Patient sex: F
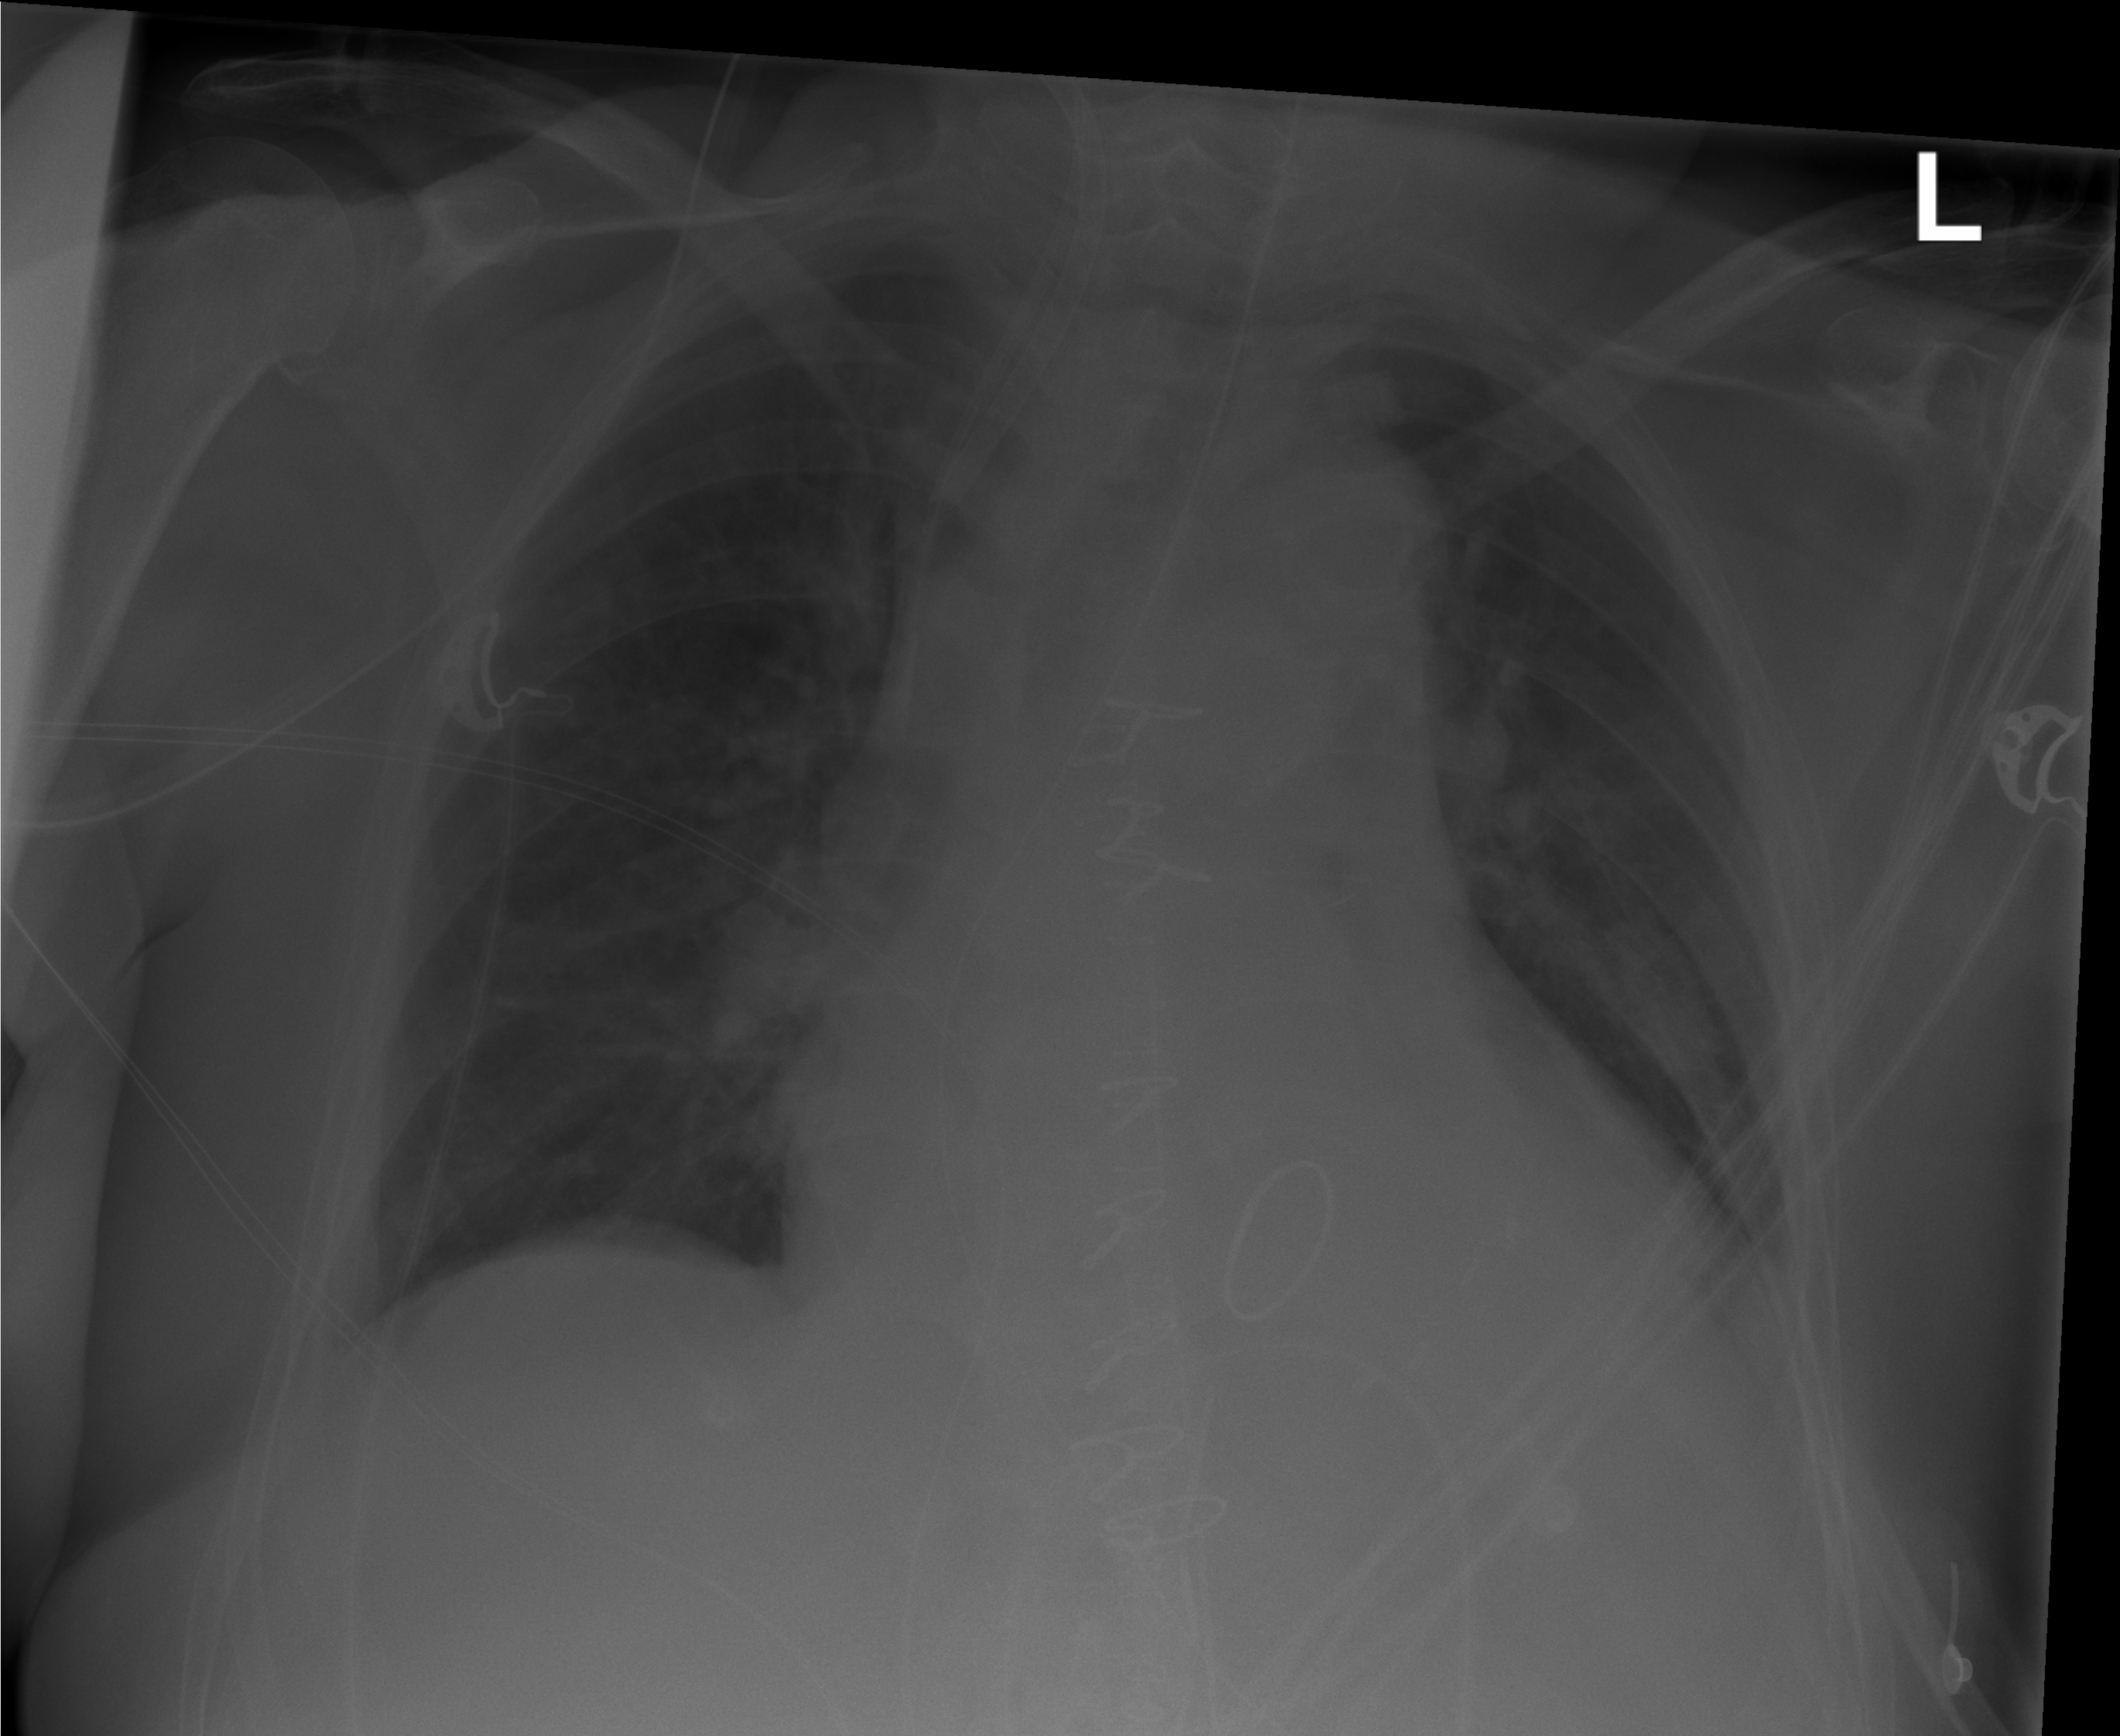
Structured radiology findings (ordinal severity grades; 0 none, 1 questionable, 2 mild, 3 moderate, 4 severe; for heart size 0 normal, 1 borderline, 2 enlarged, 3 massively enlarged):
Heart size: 2
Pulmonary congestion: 0
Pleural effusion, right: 0
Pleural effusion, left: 2
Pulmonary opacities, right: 0
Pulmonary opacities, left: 0
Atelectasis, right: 0
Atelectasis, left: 2